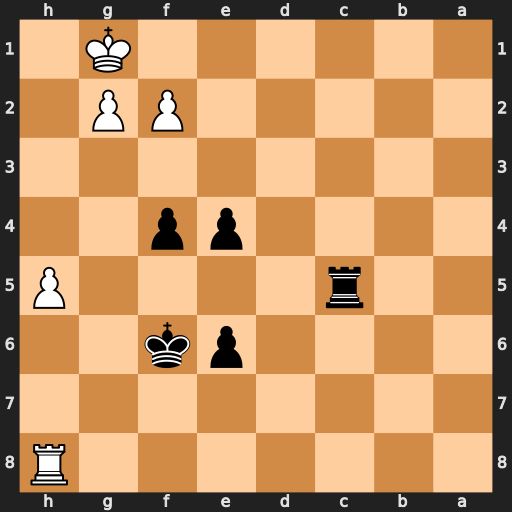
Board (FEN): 7R/8/4pk2/2r4P/4pp2/8/5PP1/6K1
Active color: b
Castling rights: -
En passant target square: -
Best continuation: Rc1+ Kh2 e3